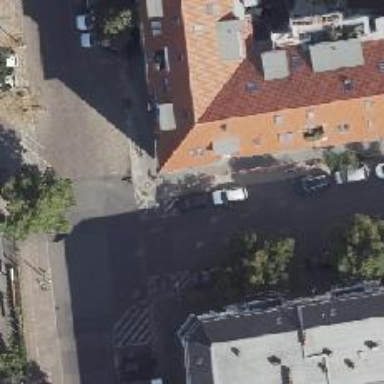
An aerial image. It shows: Bicycle parking located on the sidewalk.